Chest X-ray:
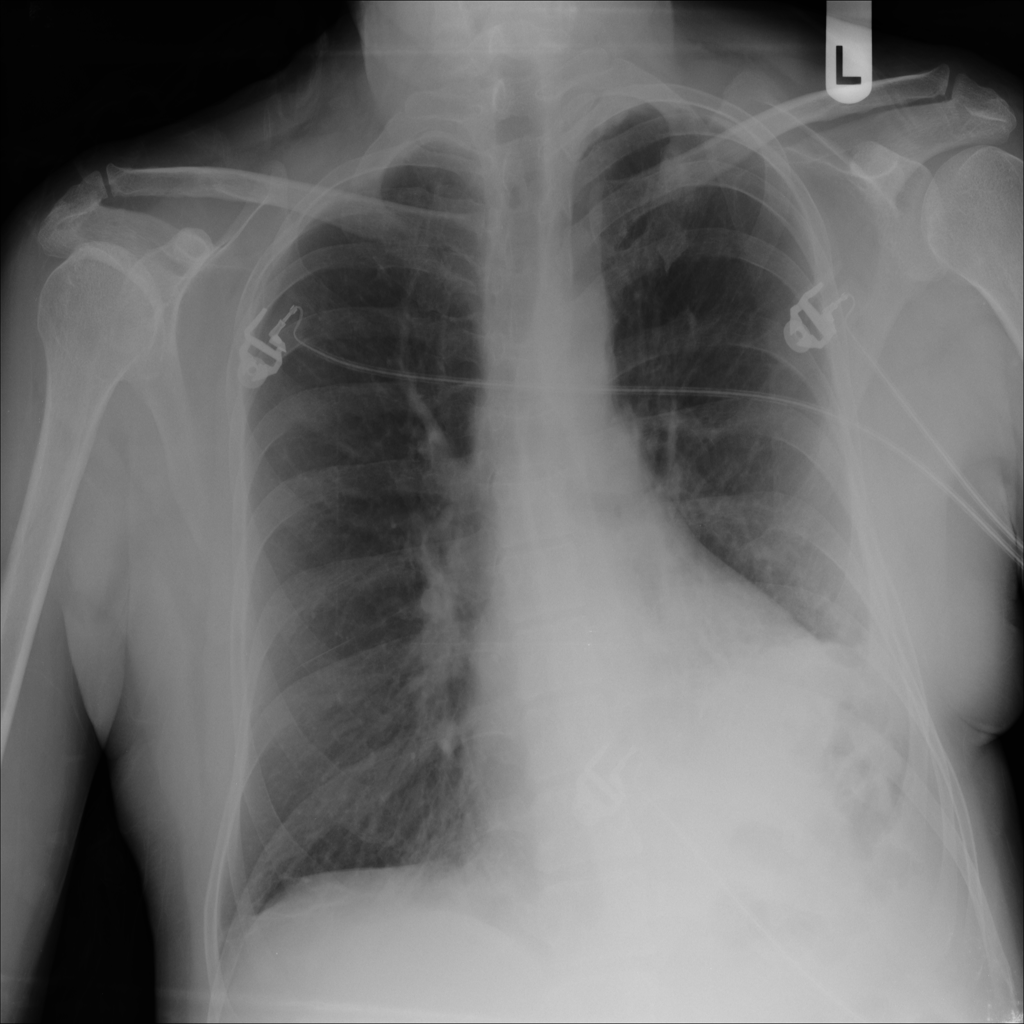
Findings: Atelectasis, Pleural Thickening
No abnormal finding: no